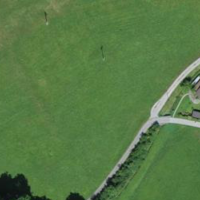
EUNIS habitat code: 24
Species observed at this site:
Aegopodium podagraria